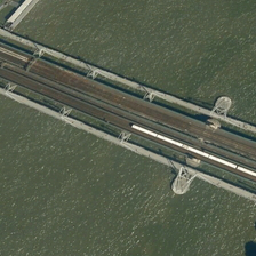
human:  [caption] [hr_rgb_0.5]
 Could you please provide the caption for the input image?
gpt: A bridge over a clear river.

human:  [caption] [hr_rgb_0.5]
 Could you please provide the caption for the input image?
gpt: A bridge is on the clear surface of the river.

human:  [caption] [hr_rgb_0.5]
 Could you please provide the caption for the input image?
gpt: The bridge is on the clear water by the river.

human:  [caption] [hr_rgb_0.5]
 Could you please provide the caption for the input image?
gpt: A bridge in the clear river.

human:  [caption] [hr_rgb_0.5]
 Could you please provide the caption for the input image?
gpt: A bridge in the clear river.